Question: When I load my treegrid in jqGrid, I want to have my data collapsed, but the leafs doesn't hide even if I have "expanded:false" on each row. I have to click two times on the triangle to collapse them.
If it's a jqGrid bug, is there a way to programmatically collapse all the rows?
I'm using jqgrid 4.5.2

JSON example
'''
[{"SearchID":"1307101033122572934","Name":"Merisier","Count":2474,"PmpSum":<PHONE>,"Cost":614702,"level":0,"isLeaf":false,"expanded":false,"parent":null,"Type":"SpeciesId","loaded":true,"Mpmp":496.03,"PmpAvg":500,"ID":0},
{"Count":456,"Name":"V1","PmpSum":211519,"SearchID":"1307101126533057710","Cost":115880,"level":1,"isLeaf":true,"expanded":false,"Type":"GradeId","loaded":true,"parent":0,"PmpAvg":463,"Mpmp":547.85,"ID":1},
{"Count":476,"Name":"V2","PmpSum":234671,"SearchID":"1307101126480002486","Cost":117369,"level":1,"isLeaf":true,"expanded":false,"Type":"GradeId","loaded":true,"parent":0,"PmpAvg":493,"Mpmp":500.14,"ID":2},
{"Count":516,"Name":"V3","PmpSum":266814,"SearchID":"1307041126098777710","Cost":127569,"level":1,"isLeaf":true,"expanded":false,"Type":"GradeId","loaded":true,"parent":0,"PmpAvg":517,"Mpmp":478.12,"ID":3},
{"Count":520,"Name":"V5","PmpSum":261883,"SearchID":"1307101126567002934","Cost":128510,"level":1,"isLeaf":true,"expanded":false,"Type":"GradeId","loaded":true,"parent":0,"PmpAvg":503,"Mpmp":490.72,"ID":4},
{"Count":506,"Name":"V4","PmpSum":264351,"SearchID":"1307041126002272486","Cost":125374,"level":1,"isLeaf":true,"expanded":false,"Type":"GradeId","loaded":true,"parent":0,"PmpAvg":522,"Mpmp":474.27,"ID":5},
{"SearchID":"1307041018095682486","Name":"Tremble","Count":2492,"PmpSum":<PHONE>,"Cost":618840,"level":0,"isLeaf":false,"expanded":false,"parent":null,"Type":"SpeciesId","loaded":true,"Mpmp":518.79,"PmpAvg":478,"ID":6},
{"Count":452,"Name":"V2","PmpSum":206778,"SearchID":"1307101126480002486","Cost":116551,"level":1,"isLeaf":true,"expanded":false,"Type":"GradeId","loaded":true,"parent":6,"PmpAvg":457,"Mpmp":563.65,"ID":7},
{"Count":536,"Name":"V3","PmpSum":257211,"SearchID":"1307041126098777710","Cost":129121,"level":1,"isLeaf":true,"expanded":false,"Type":"GradeId","loaded":true,"parent":6,"PmpAvg":479,"Mpmp":502,"ID":8},
{"Count":506,"Name":"V1","PmpSum":268536,"SearchID":"1307101126533057710","Cost":121648,"level":1,"isLeaf":true,"expanded":false,"Type":"GradeId","loaded":true,"parent":6,"PmpAvg":530,"Mpmp":453,"ID":9},
{"Count":469,"Name":"V4","PmpSum":221601,"SearchID":"1307041126002272486","Cost":119857,"level":1,"isLeaf":true,"expanded":false,"Type":"GradeId","loaded":true,"parent":6,"PmpAvg":472,"Mpmp":540.87,"ID":10},
{"Count":529,"Name":"V5","PmpSum":238724,"SearchID":"1307101126567002934","Cost":131663,"level":1,"isLeaf":true,"expanded":false,"Type":"GradeId","loaded":true,"parent":6,"PmpAvg":451,"Mpmp":551.53,"ID":11},
{"SearchID":"1307101127175798158","Name":"Cerisier","Count":2491,"PmpSum":<PHONE>,"Cost":622444,"level":0,"isLeaf":false,"expanded":false,"parent":null,"Type":"SpeciesId","loaded":true,"Mpmp":482.92,"PmpAvg":517,"ID":12}]
'''
My grid
'''
$("#InventorySummary").jqGrid({
datatype: 'jsonstring',
datastr: summary,
colNames: ['ID', 'SearchId', 'Type', 'NOM', 'NBRE DE BILLOTS', 'VOL. MOYEN', 'VOLUME EN PMP', 'TAUX/MPMP', 'MONTANT EN $ USA'],
colModel: [
{ name: 'ID', index: 'ID', hidden: true, key: true },
{ name: 'SearchID', index: 'SearchID', hidden: true },
{ name: 'Type', index: 'Type', hidden: true },
{ name: 'Name', index: 'Name' },
{ name: 'Count', index: 'Count' },
{ name: 'PmpAvg', index: 'PmpAvg' },
{ name: 'PmpSum', index: 'PmpSum' },
{ name: 'Mpmp', index: 'Mpmp' },
{ name: 'Cost', index: 'Cost' },
],
caption: "Inventory",
height: 'auto',
footerrow: true,
treeGrid: true,
treeGridModel: 'adjacency',
ExpandColumn: 'Name',
gridComplete: function () {
var grid = $("#InventorySummary");
var data = grid.jqGrid('getGridParam', 'data').filter(function (x) {
return x.parent === null;
});
var count = data.reduce(function (x, y) { return x + y.Count }, 0);
var pmpSum = data.reduce(function (x, y) { return x + y.PmpSum }, 0);
var cost = data.reduce(function (x, y) { return x + y.Cost }, 0);
grid.jqGrid('footerData', 'set', { Name: "TOTAUX" });
grid.jqGrid('footerData', 'set', { Count: count });
grid.jqGrid('footerData', 'set', { PmpAvg: (pmpSum / count) | 0 });
grid.jqGrid('footerData', 'set', { PmpSum: pmpSum });
grid.jqGrid('footerData', 'set', { Mpmp: Math.round(((cost / pmpSum) * 1000) * 100) / 100 });
grid.jqGrid('footerData', 'set', { Cost: cost });
},
jsonReader: {
repeatitems: false,
root: function (obj) {
return obj;
},
},
onSelectRow: filterDetail,
});
'''
Here's the filterDetail function. It only filter in an another grid
'''
function filterDetail(id) {
var grid = $("#InventorySummary");
var search = [];
do {
search.push({ id: grid.getCell(id, 'SearchID'), type: grid.getCell(id, 'Type') });
id = grid.getCell(id, 'parent');
}
while (Boolean(id));
var newLogs = logs.filter(function (x) {
return search.every(function (s) {
return x[s.type] === s.id;
});
});
$("#InventoryLogs").jqGrid("clearGridData").jqGrid("setGridParam", { data: newLogs, }).trigger("reloadGrid");
}
'''
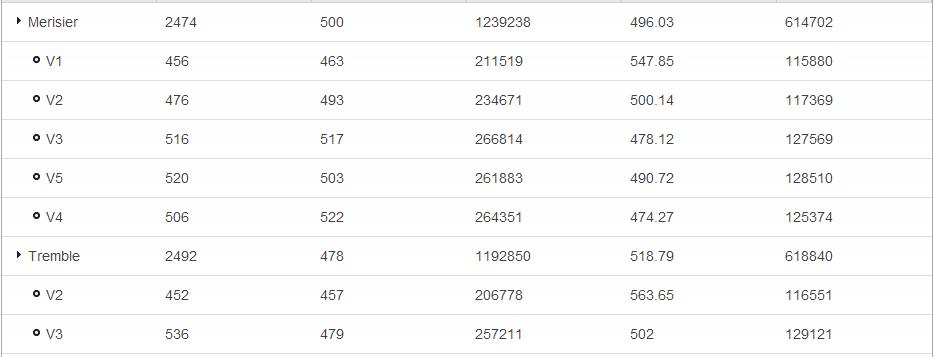
Answer: After mucking about inside of jqgrid, it turns out that you need to set the parent attribute in the json to a string, and not an integer:
'''
[{"SearchID":"1307101033122572934","Name":"Merisier","Count":2474,"PmpSum":<PHONE>,"Cost":614702,"level":0,"isLeaf":false,"expanded":false,"parent":null,"Type":"SpeciesId","loaded":true,"Mpmp":496.03,"PmpAvg":500,"ID":0},
{"Count":456,"Name":"V1","PmpSum":211519,"SearchID":"1307101126533057710","Cost":115880,"level":1,"isLeaf":true,"expanded":false,"Type":"GradeId","loaded":true,"parent":"0","PmpAvg":463,"Mpmp":547.85,"ID":1},
{"Count":476,"Name":"V2","PmpSum":234671,"SearchID":"1307101126480002486","Cost":117369,"level":1,"isLeaf":true,"expanded":false,"Type":"GradeId","loaded":true,"parent":"0","PmpAvg":493,"Mpmp":500.14,"ID":2},
{"SearchID":"1307041018095682486","Name":"Tremble","Count":2492,"PmpSum":<PHONE>,"Cost":618840,"level":0,"isLeaf":false,"expanded":false,"parent":null,"Type":"SpeciesId","loaded":true,"Mpmp":518.79,"PmpAvg":478,"ID":3},
{"Count":452,"Name":"V2","PmpSum":206778,"SearchID":"1307101126480002486","Cost":116551,"level":1,"isLeaf":true,"expanded":false,"Type":"GradeId","loaded":true,"parent":"3","PmpAvg":457,"Mpmp":563.65,"ID":4},
{"Count":536,"Name":"V3","PmpSum":257211,"SearchID":"1307041126098777710","Cost":129121,"level":1,"isLeaf":true,"expanded":false,"Type":"GradeId","loaded":true,"parent":"3","PmpAvg":479,"Mpmp":502,"ID":5}]
'''